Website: walmart
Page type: payment
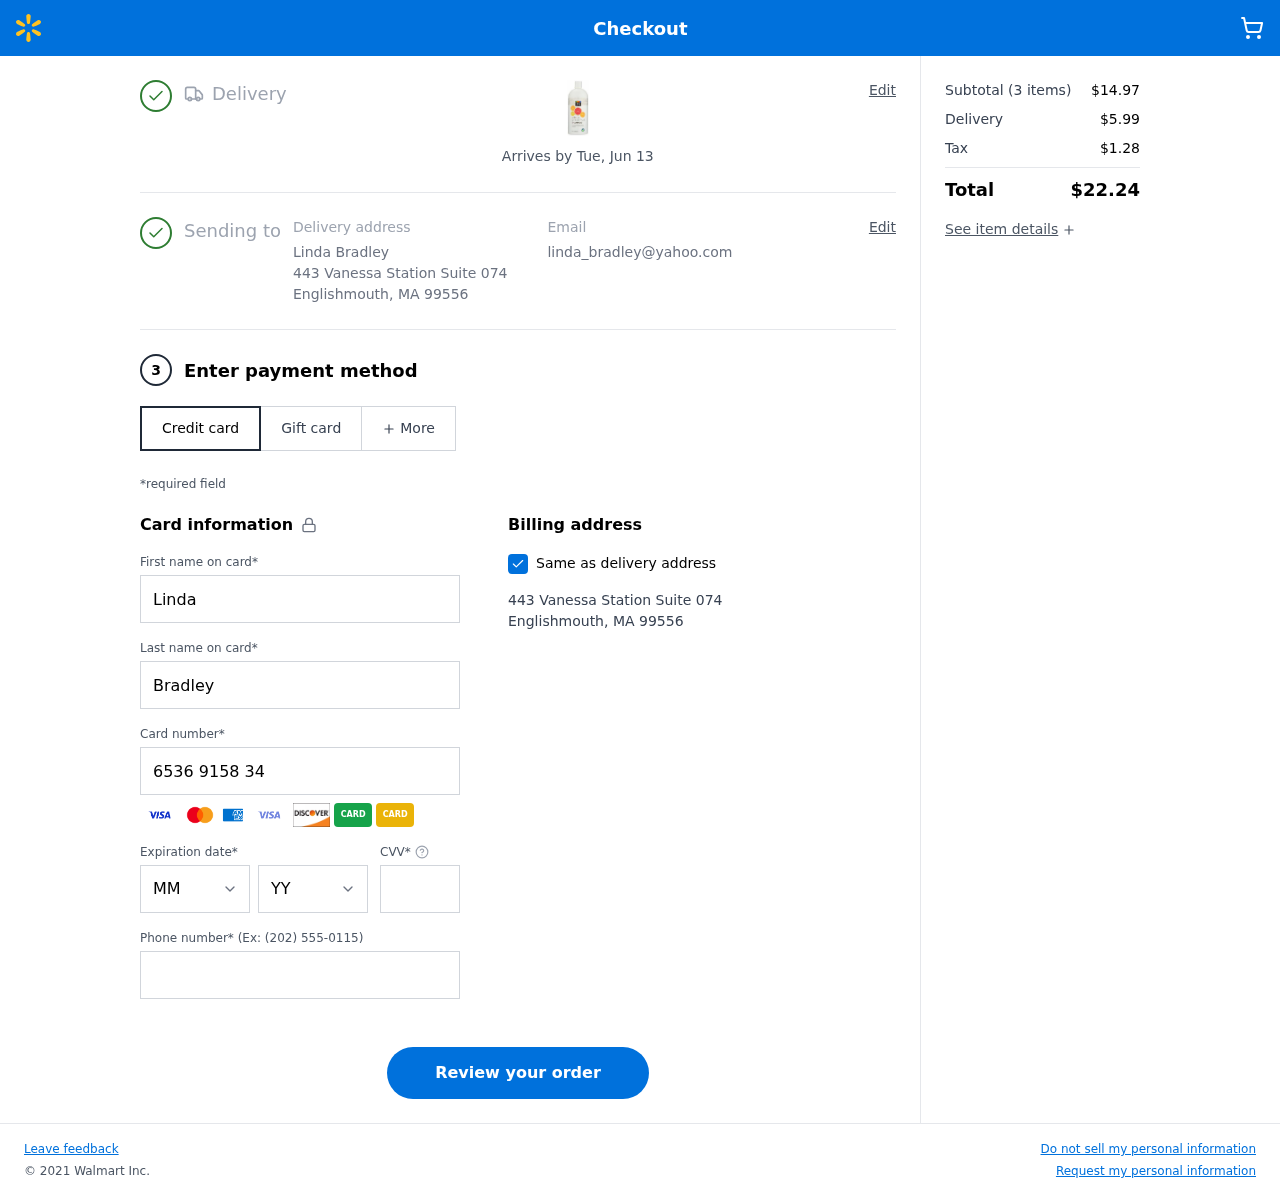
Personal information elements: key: PII_CARD_CVV
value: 583
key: PII_CARD_EXPIRY_MONTH
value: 08
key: PII_CARD_EXPIRY_YEAR
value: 26
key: PII_CARD_NUMBER
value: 6536 9158 3454 3745
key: PII_CITY
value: Englishmouth
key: PII_EMAIL
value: linda_bradley@yahoo.com
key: PII_FIRSTNAME
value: Linda
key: PII_FULLNAME
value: Linda Bradley
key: PII_LASTNAME
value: Bradley
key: PII_PHONE
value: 5607787834
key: PII_POSTCODE
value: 99556
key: PII_STATE_ABBR
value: MA
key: PII_STREET
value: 443 Vanessa Station Suite 074
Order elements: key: ORDER_DELIVERY_DATE
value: Arrives by Tue, Jun 13
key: ORDER_NUM_ITEMS
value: (3 items)
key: ORDER_SUBTOTAL
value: $14.97
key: ORDER_SHIPPING_COST
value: $5.99
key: ORDER_TAX
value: $1.28
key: ORDER_TOTAL
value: $22.24